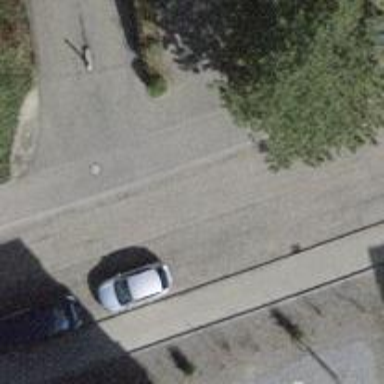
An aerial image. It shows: Residential road with separate sidewalks on both sides.